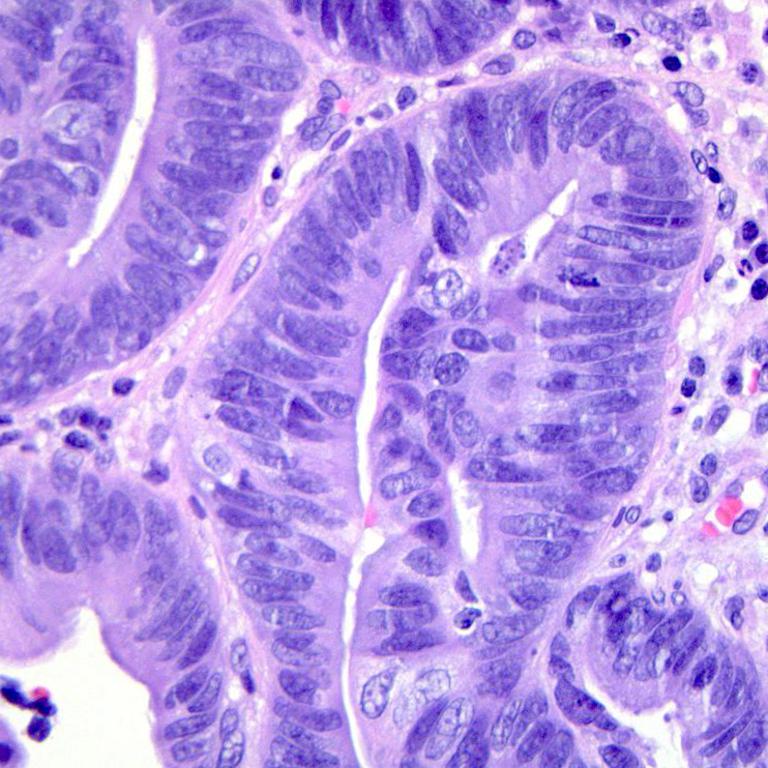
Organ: colon
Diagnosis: adenocarcinomas